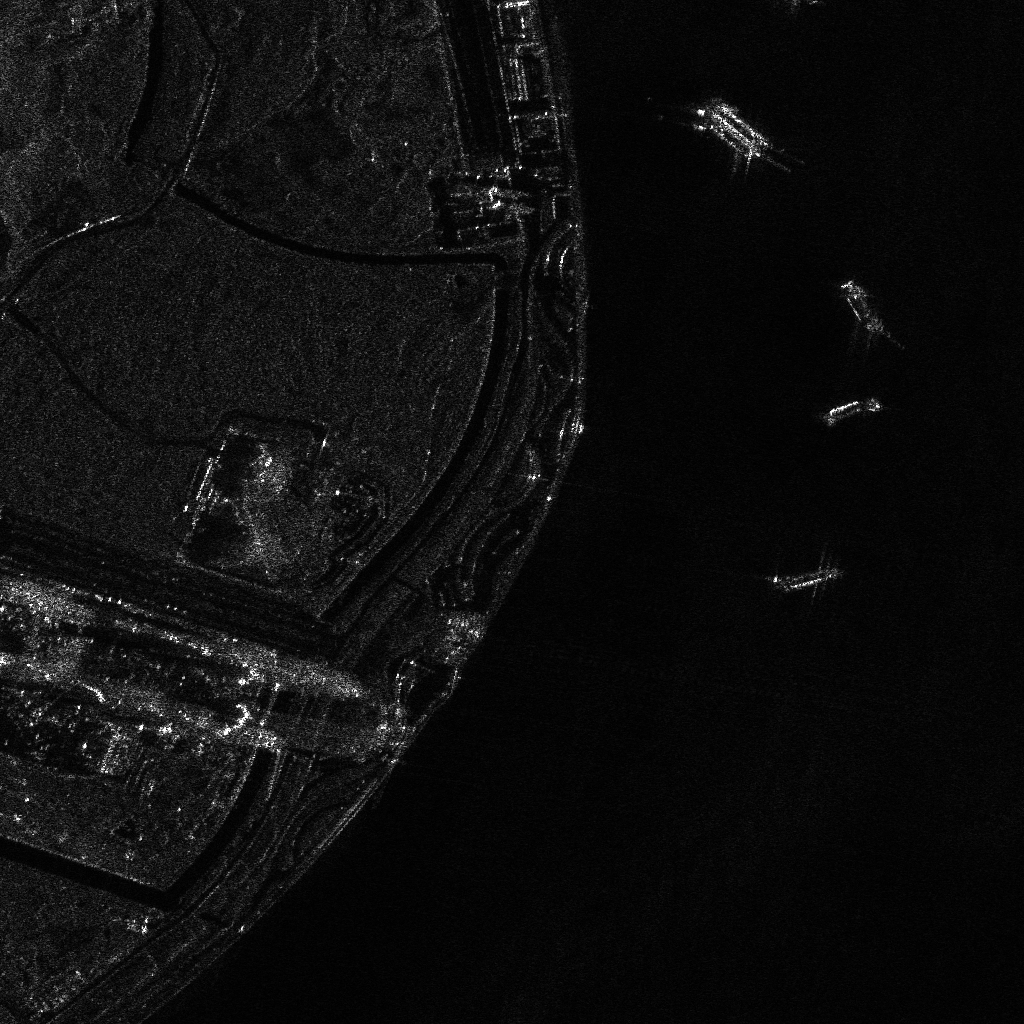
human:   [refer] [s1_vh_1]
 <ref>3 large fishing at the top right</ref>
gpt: <box>[[68, 11, 75, 12, 38], [66, 12, 74, 13, 38], [80, 29, 87, 30, 57]]</box>

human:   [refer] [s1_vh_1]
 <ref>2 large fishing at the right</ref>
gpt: <box>[[77, 53, 79, 59, 72], [82, 37, 83, 43, 72]]</box>